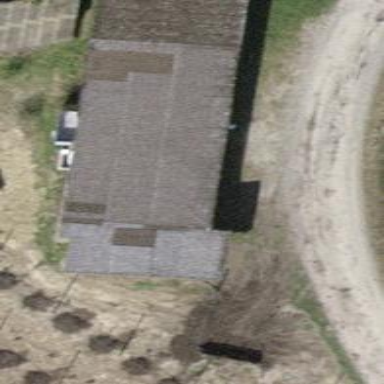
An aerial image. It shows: View of roof of building.